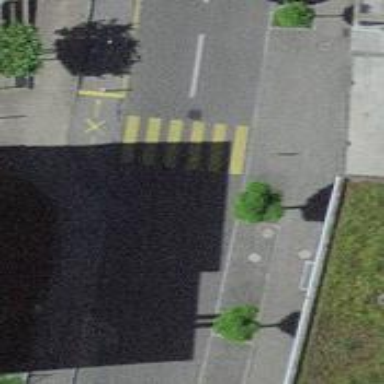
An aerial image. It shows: Marked crossing with zebra stripes on the road.